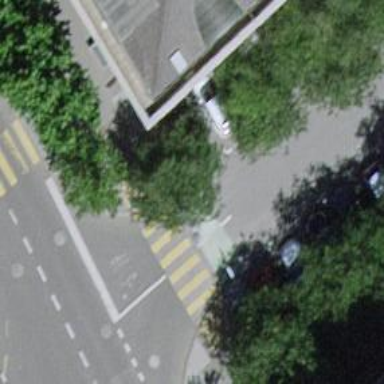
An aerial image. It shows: Kerb barrier.